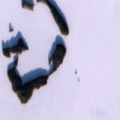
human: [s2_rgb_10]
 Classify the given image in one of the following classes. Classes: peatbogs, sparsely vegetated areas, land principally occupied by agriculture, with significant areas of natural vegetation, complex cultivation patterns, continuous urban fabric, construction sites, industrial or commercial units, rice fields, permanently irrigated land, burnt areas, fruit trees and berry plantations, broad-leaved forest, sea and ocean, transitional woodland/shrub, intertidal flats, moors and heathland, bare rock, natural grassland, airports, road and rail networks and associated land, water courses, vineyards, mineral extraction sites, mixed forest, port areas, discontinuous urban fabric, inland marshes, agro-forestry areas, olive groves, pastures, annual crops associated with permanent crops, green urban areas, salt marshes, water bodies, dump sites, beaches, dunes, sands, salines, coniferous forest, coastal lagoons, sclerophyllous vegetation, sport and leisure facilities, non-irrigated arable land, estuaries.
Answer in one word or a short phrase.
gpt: water bodies